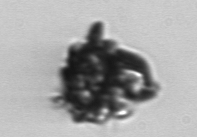
Label: Thalassiosira_TAG_external_detritus